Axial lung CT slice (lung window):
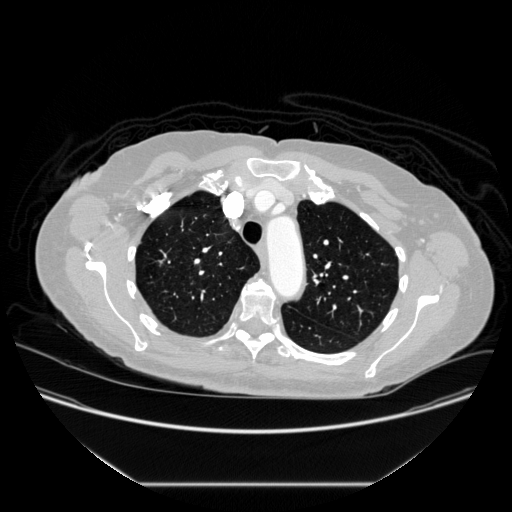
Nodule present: no